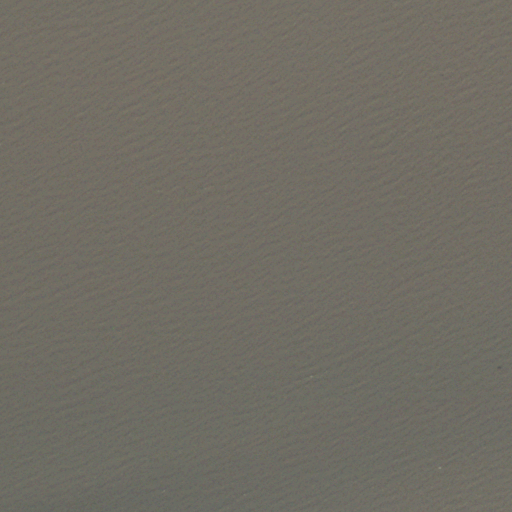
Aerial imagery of cape in Louisiana named Deepwater Point containing only open water